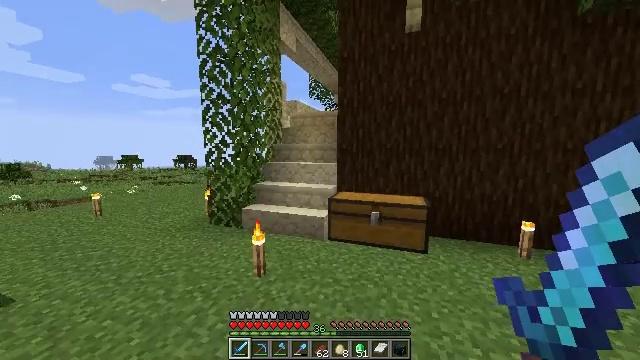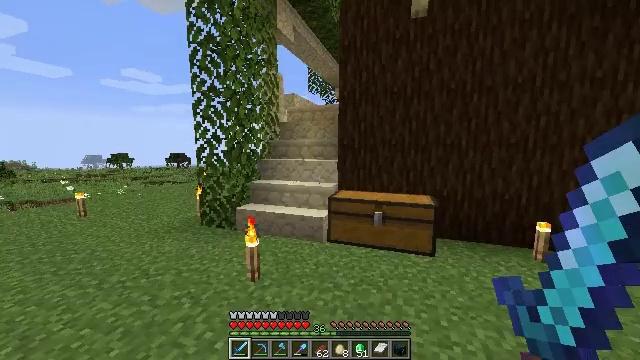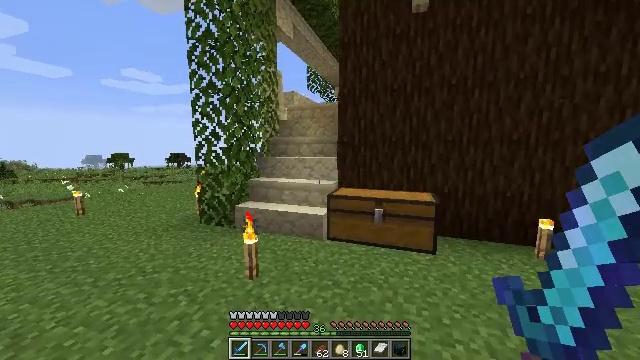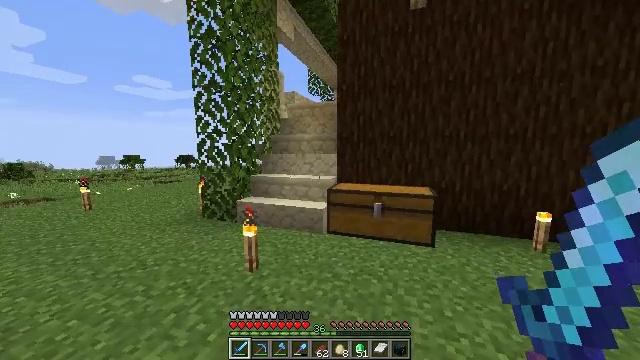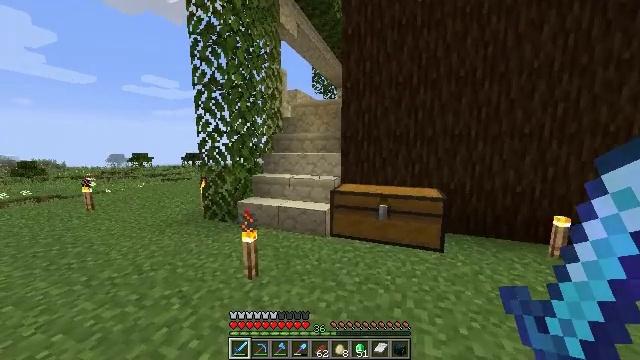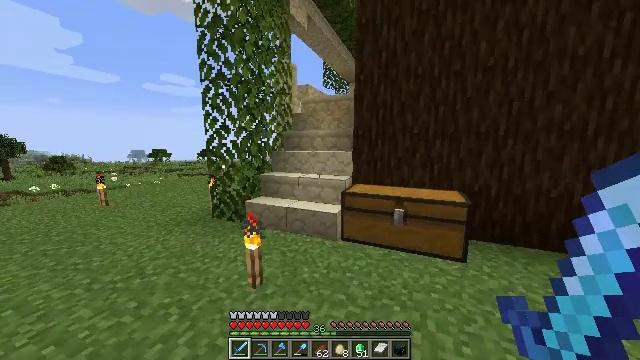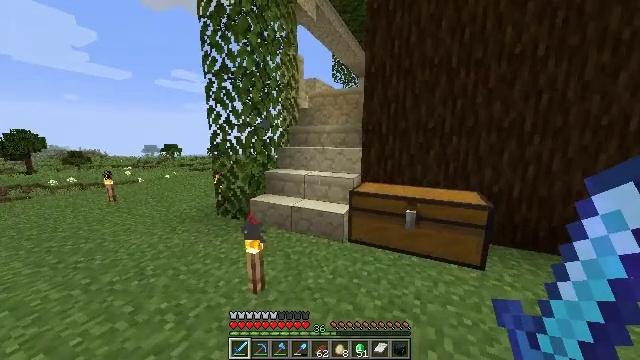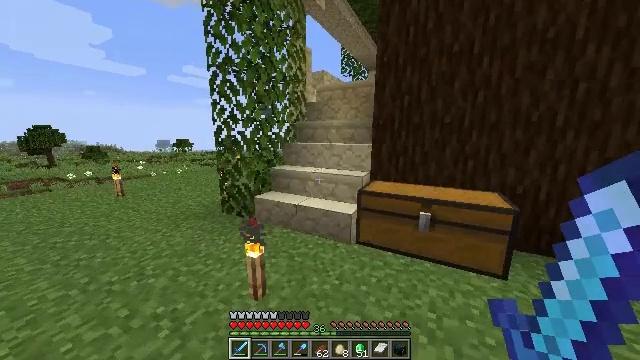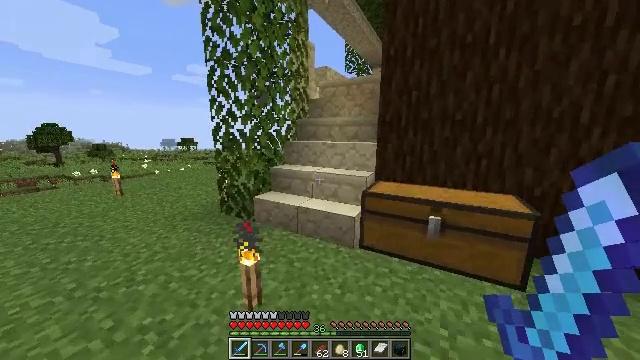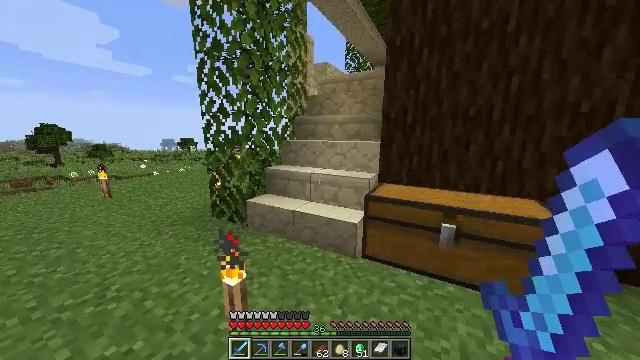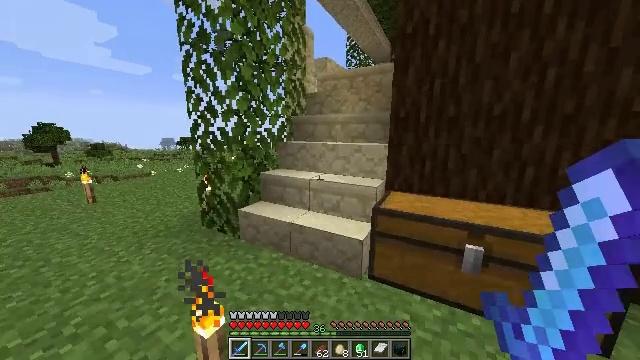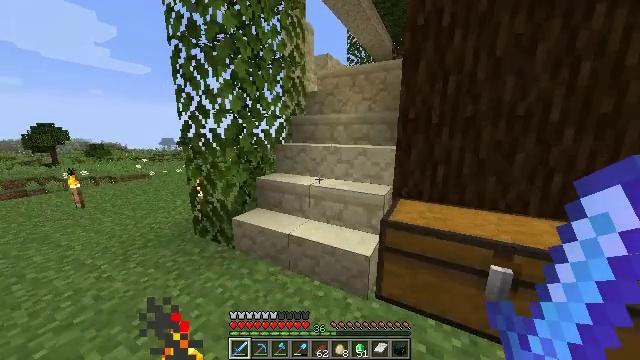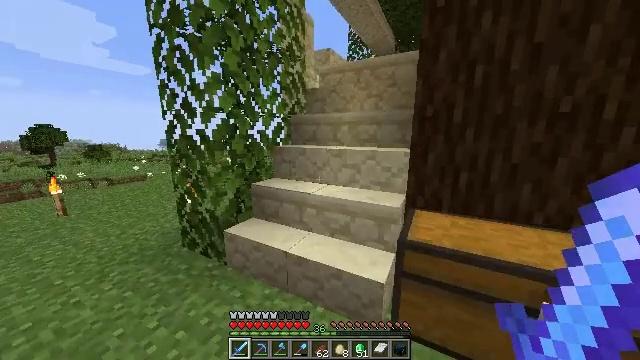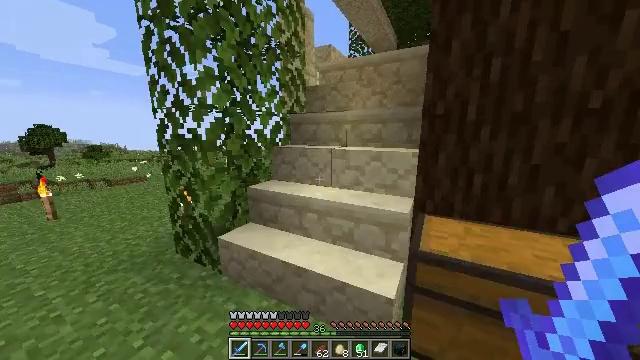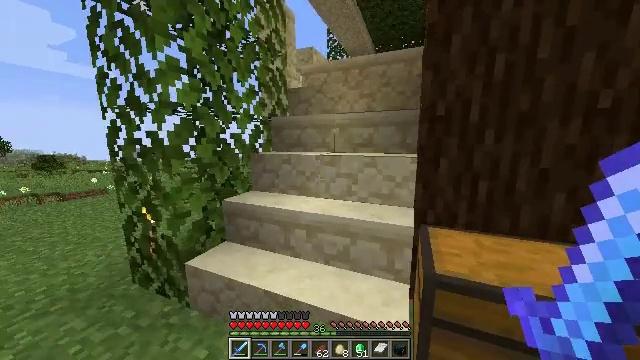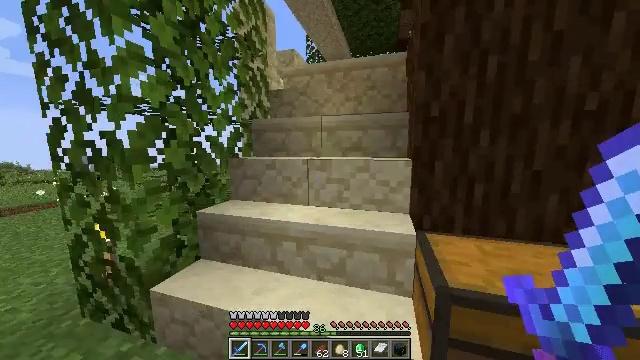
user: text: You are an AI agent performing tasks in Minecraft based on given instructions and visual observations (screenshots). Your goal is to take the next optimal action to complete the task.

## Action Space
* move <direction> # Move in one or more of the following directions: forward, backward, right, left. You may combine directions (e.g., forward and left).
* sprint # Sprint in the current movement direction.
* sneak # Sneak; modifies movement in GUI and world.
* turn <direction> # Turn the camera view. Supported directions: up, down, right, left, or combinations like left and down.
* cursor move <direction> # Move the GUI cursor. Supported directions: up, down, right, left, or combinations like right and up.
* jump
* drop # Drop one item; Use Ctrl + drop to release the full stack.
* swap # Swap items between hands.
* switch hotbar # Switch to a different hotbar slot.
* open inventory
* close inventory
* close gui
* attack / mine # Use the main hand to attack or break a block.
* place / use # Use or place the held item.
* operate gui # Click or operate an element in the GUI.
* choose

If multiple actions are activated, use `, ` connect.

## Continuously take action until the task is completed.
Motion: motion action
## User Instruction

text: Shatter the glass pane with a tool.
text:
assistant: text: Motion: move forward, sprint, jump
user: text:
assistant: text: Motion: move forward, sprint, jump
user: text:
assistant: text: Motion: move forward, sprint
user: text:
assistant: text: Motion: move forward, sprint
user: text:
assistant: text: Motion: move forward, sprint, turn left
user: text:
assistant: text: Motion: move forward, sprint, turn left and down
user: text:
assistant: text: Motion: move forward, sprint, turn left and down
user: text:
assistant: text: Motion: move forward, sprint
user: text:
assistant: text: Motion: move forward, sprint
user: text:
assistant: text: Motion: move forward, sprint
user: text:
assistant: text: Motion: move forward, sprint
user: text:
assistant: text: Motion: move forward, sprint
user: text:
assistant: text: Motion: move forward, sprint
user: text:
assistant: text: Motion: move forward and move left, sprint, turn right and up
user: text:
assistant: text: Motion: move forward and move left, sprint, turn right and up
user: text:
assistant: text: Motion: move forward and move left, sprint, turn right and up
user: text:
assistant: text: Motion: move forward, sprint, turn right and up
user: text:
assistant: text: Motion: move forward, sprint, turn right and up
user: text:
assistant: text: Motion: move forward, sprint, turn right
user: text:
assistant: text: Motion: move forward, sprint, turn right
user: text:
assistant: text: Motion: move forward, sprint
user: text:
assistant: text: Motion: move forward, sprint
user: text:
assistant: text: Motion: move forward, sprint
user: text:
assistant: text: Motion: move forward, sprint
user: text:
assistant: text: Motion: move forward, sprint
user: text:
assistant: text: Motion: move forward, sprint
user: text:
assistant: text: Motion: move forward, sprint
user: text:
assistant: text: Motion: move forward, sprint
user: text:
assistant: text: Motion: move forward, sprint, turn down
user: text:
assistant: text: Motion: move forward, sprint, turn right and down